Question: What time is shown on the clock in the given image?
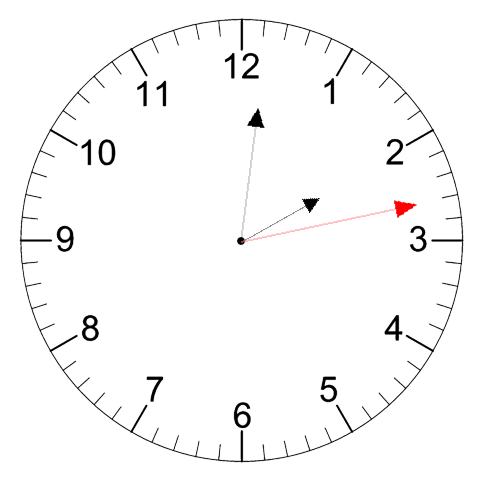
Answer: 02:01:13